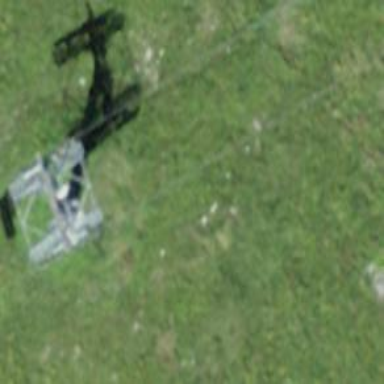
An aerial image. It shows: Pylon for aerialway.